Question: I need to create a table as shown below using HTML & CSS.
Example :

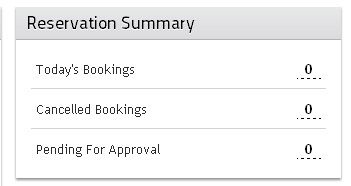
Answer: Please have a look at <URL>.
The plugin is JQueryUI datatables.
It looks like your image you showed.
The CSS (dataTables.jqueryui.css) and JS (dataTables.jqueryui.js) file required can be directly found at <URL>